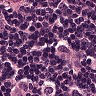
Metastatic tissue present: yes